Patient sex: F
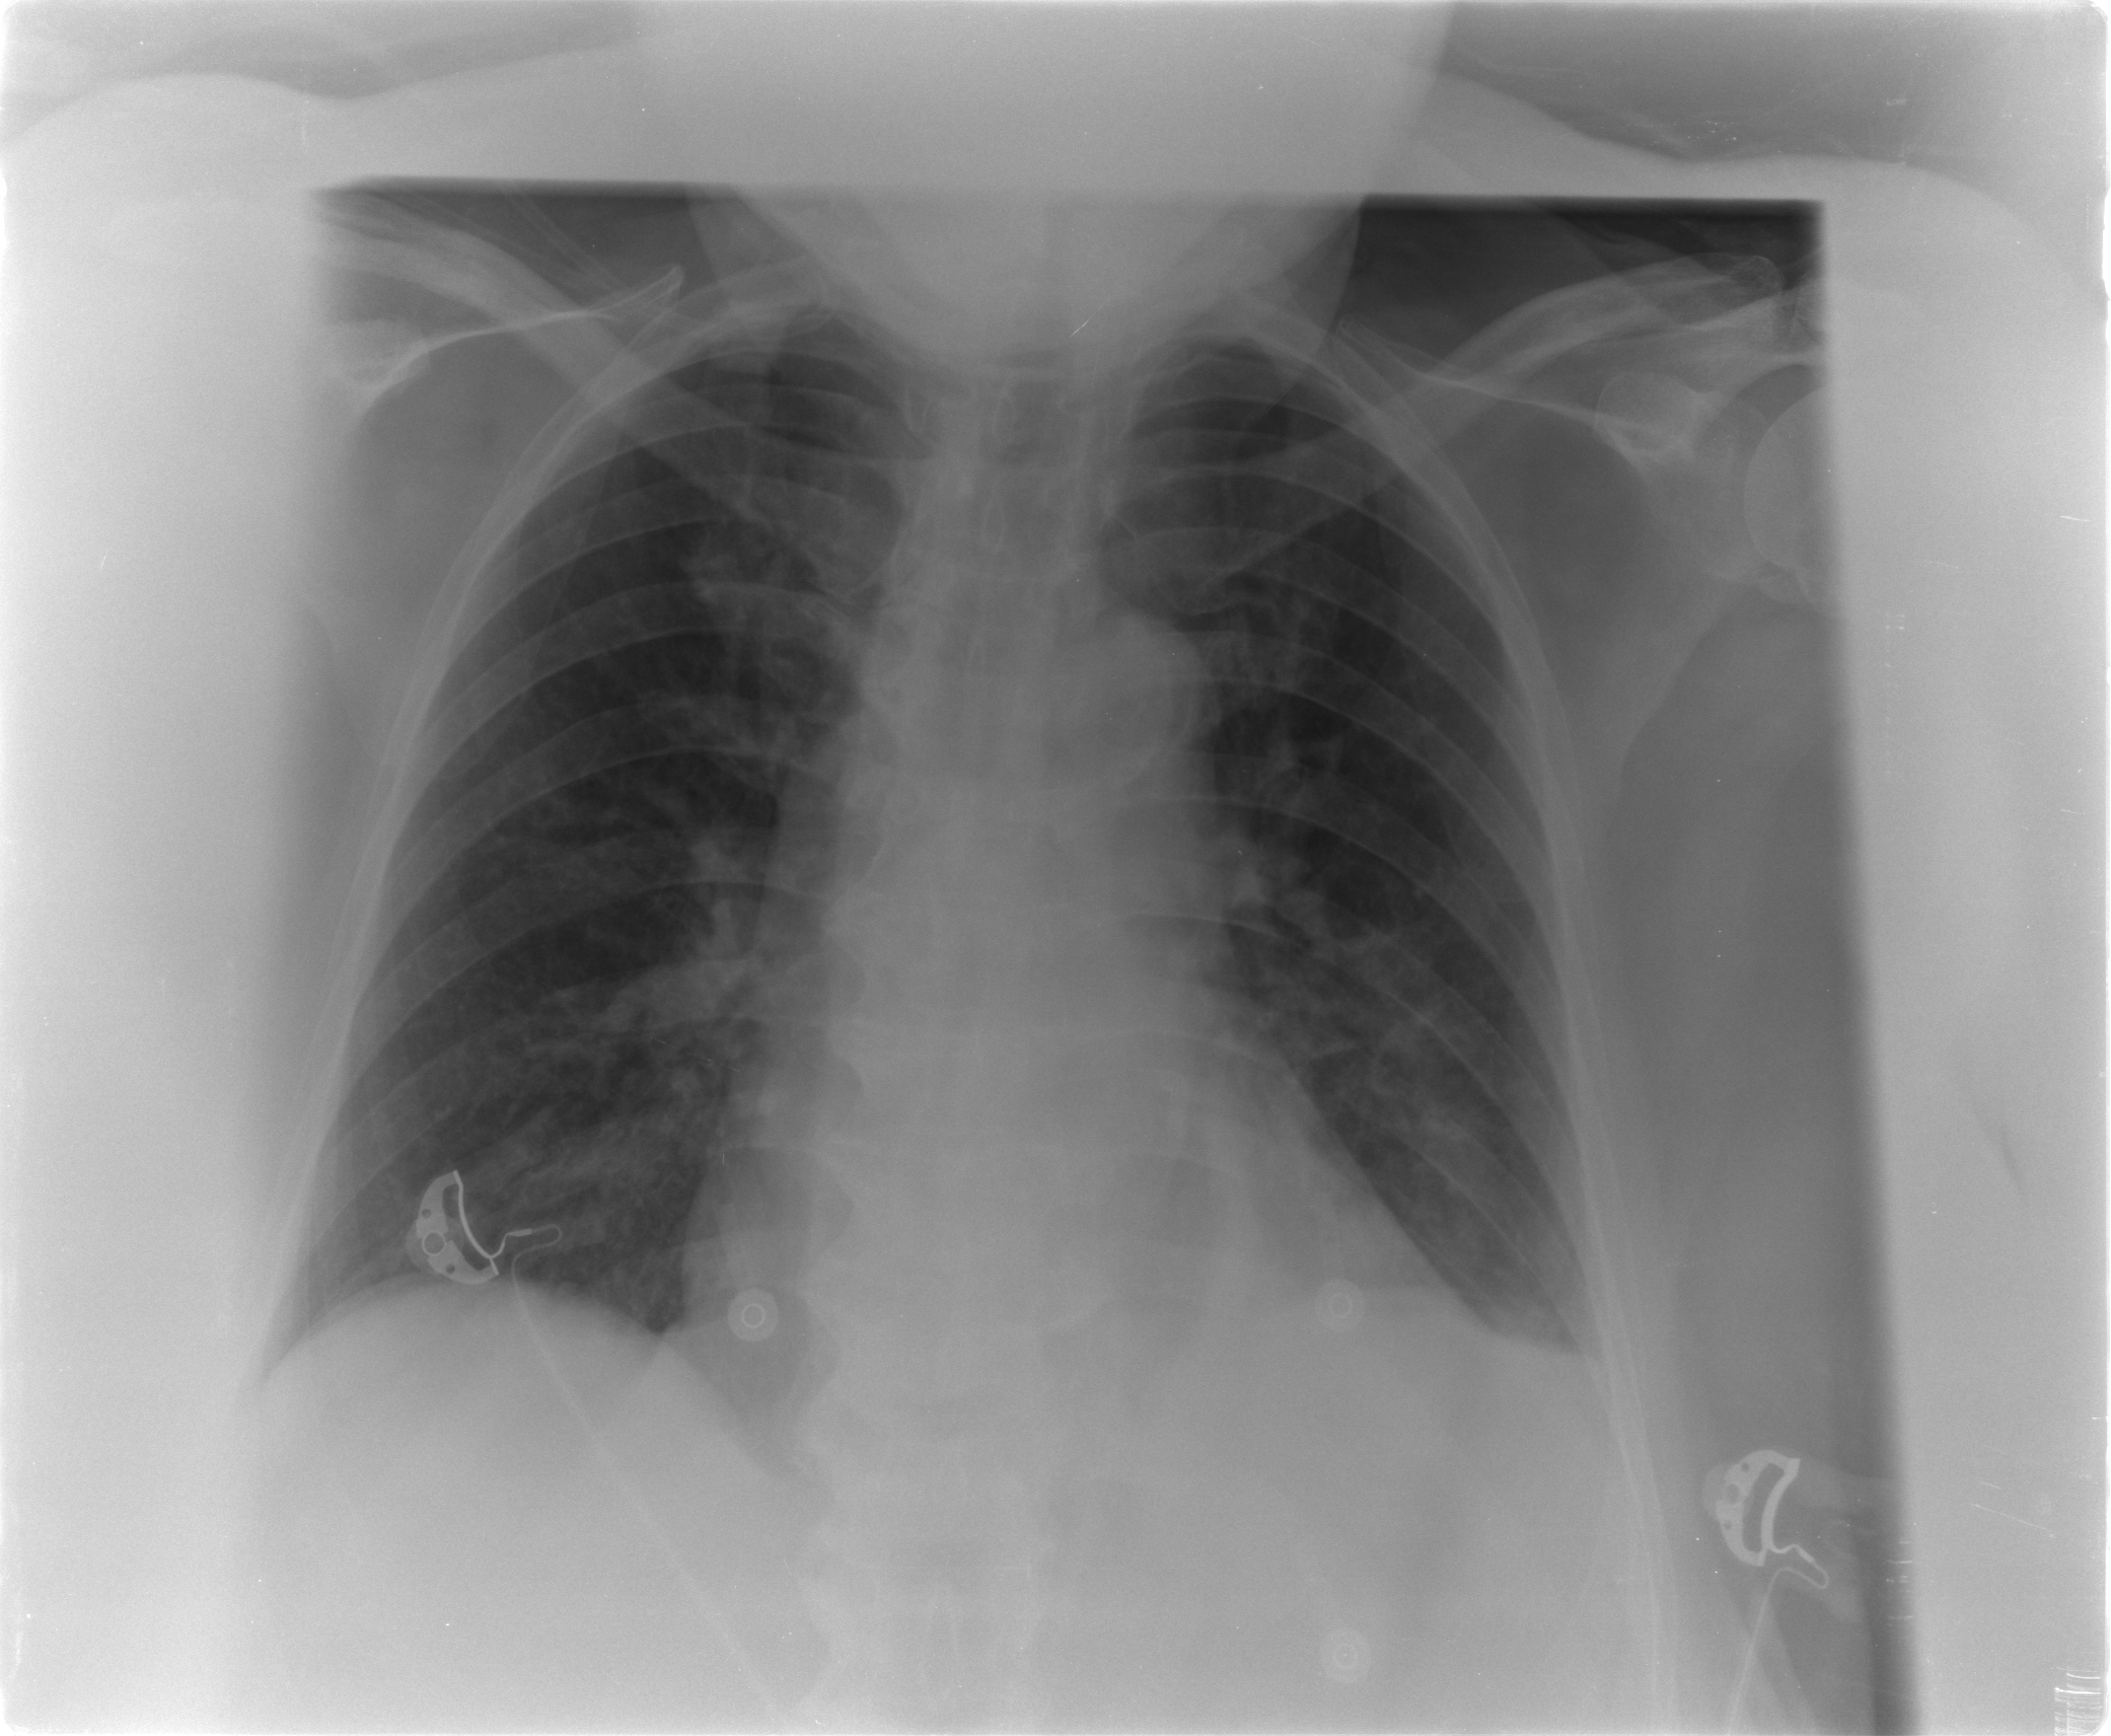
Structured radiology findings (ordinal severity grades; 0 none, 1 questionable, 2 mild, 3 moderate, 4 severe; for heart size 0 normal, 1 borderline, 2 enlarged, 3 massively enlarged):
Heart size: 1
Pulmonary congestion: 2
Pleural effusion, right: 0
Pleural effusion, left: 2
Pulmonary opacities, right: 0
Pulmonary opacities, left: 1
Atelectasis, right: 1
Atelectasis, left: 1